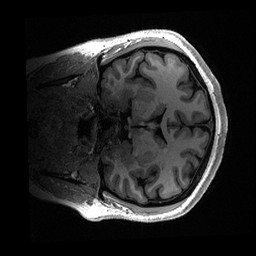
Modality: T1w
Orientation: coronal
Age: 19
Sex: female
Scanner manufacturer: ge
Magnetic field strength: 3 T
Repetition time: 0.006952 s
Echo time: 0.00292 s